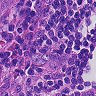
Metastatic tissue present: yes